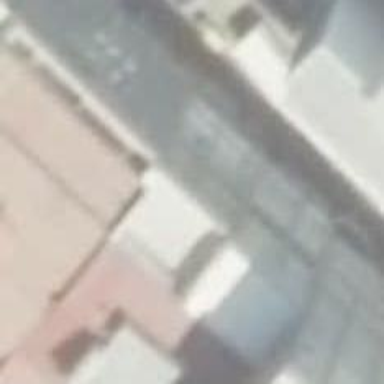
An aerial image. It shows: Greengrocer shop.